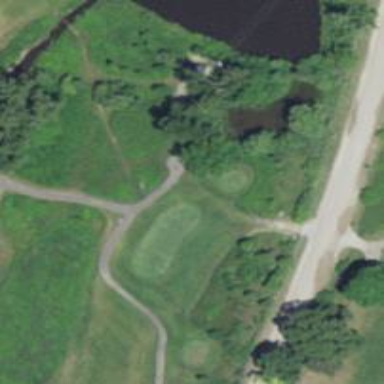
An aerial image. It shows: Path for both road and golf.